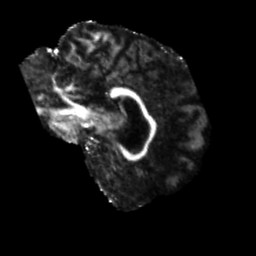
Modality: FA
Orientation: sagittal
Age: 56
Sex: male
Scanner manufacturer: siemens
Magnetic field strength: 3 T
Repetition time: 5.25 s
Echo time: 0.08 s